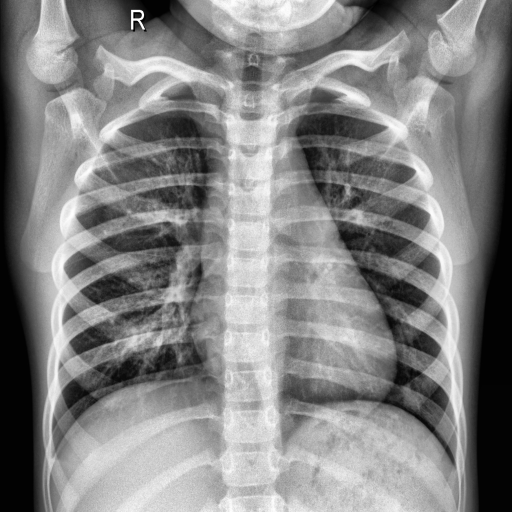
Finding: NORMAL